Field crop: maize
Growth stage: 2
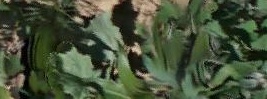
Species: maize